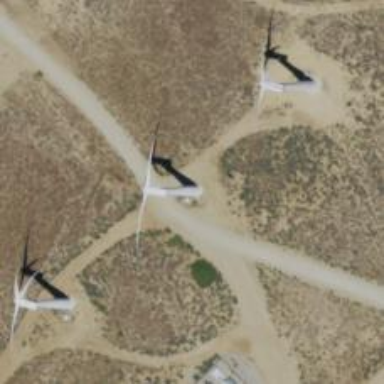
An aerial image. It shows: Wind turbine power generator.